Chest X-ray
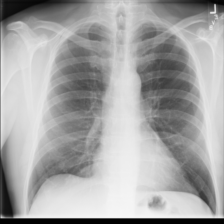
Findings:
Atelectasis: negative
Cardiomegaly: negative
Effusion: negative
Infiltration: negative
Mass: negative
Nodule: positive
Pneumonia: negative
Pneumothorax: negative
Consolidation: negative
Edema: negative
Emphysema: negative
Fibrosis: negative
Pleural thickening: negative
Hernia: negative